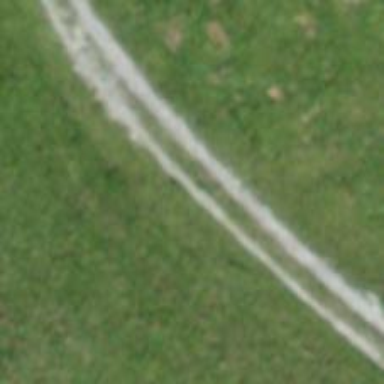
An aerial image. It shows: Gravel track with grade3 tracktype. This track has no sidewalks.